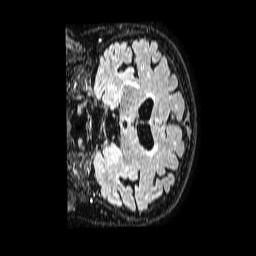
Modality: FLAIR
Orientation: coronal
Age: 85
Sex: female
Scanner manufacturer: philips
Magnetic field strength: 1.5 T
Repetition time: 4.8 s
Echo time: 0.3 s